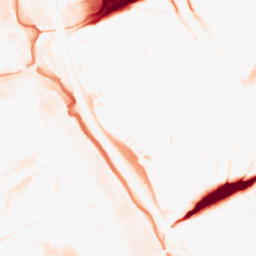
Category: morphological
Decomposition family: tophat
Decomposition parameters: size: 20
mode: black
Upsampling method: sinc_blackman
Upsampling parameters: scale: 4
kernel_size: 16
Upsampling scale: 4